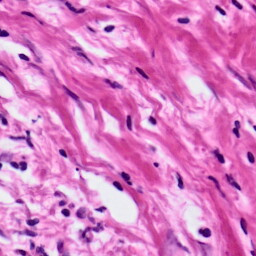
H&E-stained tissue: Ovarian